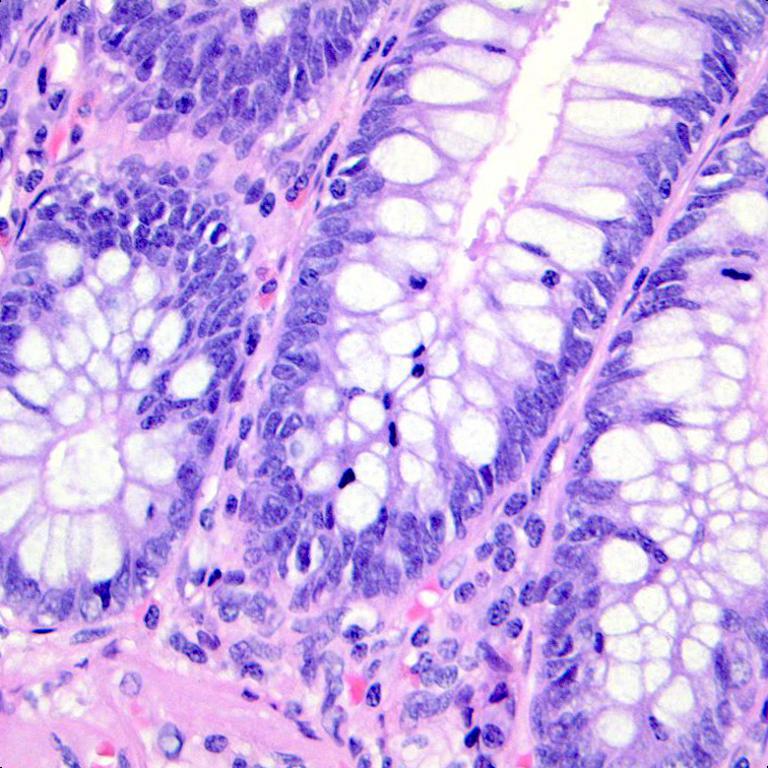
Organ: colon
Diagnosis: benign